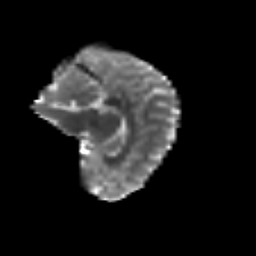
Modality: T2w
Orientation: sagittal
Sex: female
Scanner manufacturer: siemens
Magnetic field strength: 3 T
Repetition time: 5 s
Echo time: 0.071 s